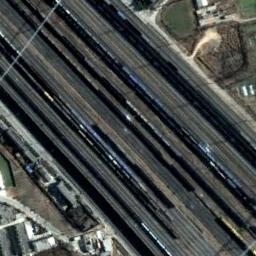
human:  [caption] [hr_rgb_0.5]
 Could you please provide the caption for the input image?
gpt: There are some trains on the railway .

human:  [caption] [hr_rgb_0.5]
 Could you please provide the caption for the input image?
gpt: These railways have lots of trains on the tracks .

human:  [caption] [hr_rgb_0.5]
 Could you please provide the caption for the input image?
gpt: There are several buildings beside the railway .

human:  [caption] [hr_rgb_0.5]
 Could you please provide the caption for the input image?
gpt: There are several rows of buildings on one side of the railway .

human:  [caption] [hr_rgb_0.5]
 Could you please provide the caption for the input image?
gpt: There are some buildings beside the railway with some trains .